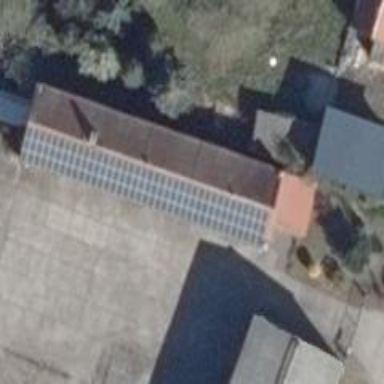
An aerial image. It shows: Small solar photovoltaic panel used as generator to produce electricity.